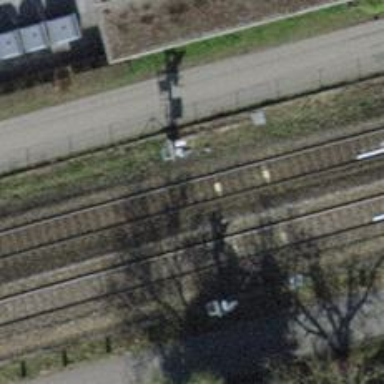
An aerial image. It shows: Railway signal.